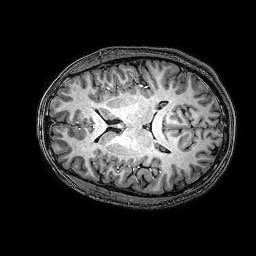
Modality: T1w
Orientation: axial
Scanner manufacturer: philips
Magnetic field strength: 3 T
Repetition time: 0.0096 s
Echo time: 0.0046 s